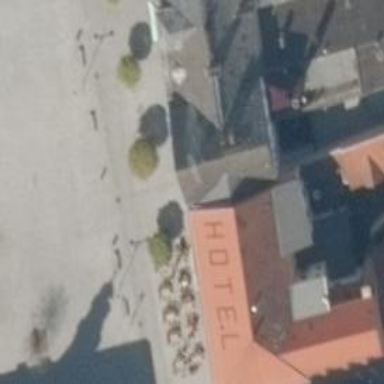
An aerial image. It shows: Hotel.